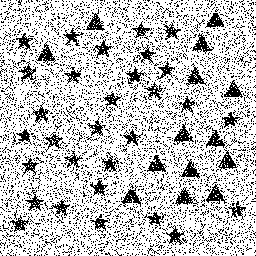
Squares: 0
Triangles: 14
Stars: 30
Total shapes: 44